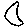
Label: moon